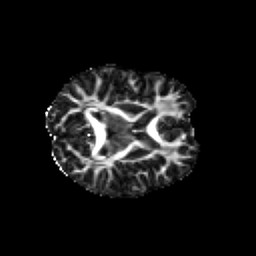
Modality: FA
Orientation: axial
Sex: female
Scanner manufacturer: siemens
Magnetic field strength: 3 T
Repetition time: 5 s
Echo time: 0.071 s